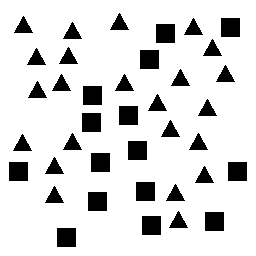
Squares: 15
Triangles: 23
Stars: 0
Total shapes: 38